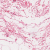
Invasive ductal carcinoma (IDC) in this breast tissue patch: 0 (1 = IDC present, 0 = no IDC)